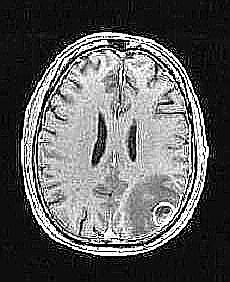
Label: notumor